Question: What is the name of the first subscription listed under 'Most  relevant'?
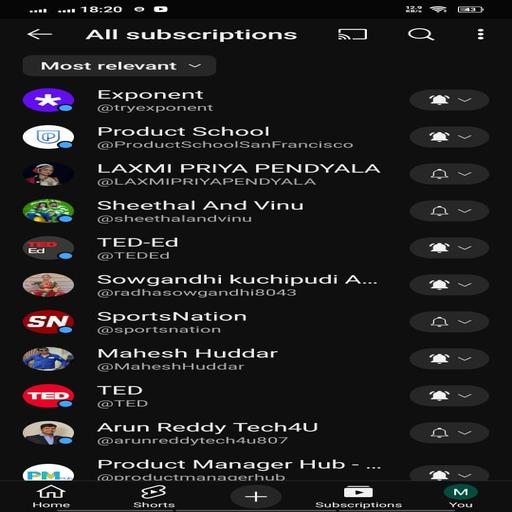
Answer: Exponent